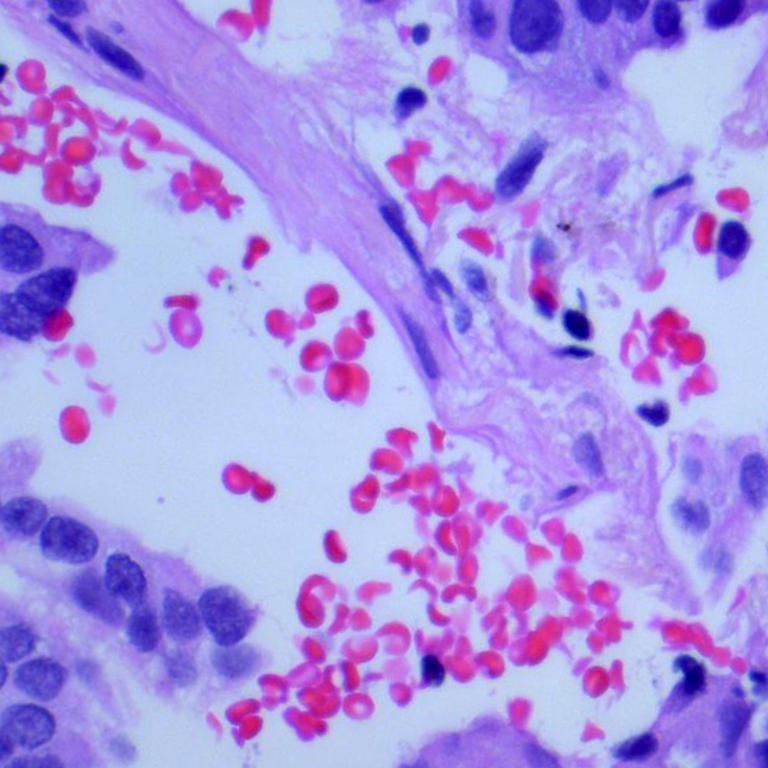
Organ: lung
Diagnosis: adenocarcinomas